Interaction volume radius: 10 \u00c5
Interaction volume height: 15 \u00c5
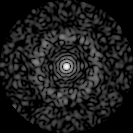
Disorder parameter: 0.8226